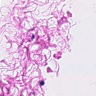
Metastatic tissue present: no